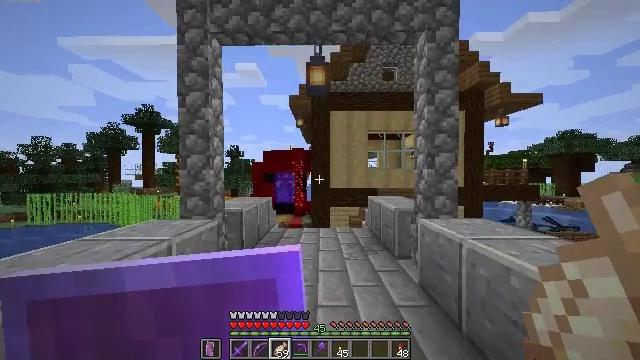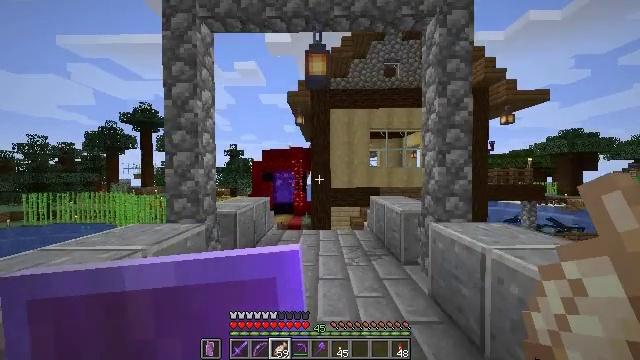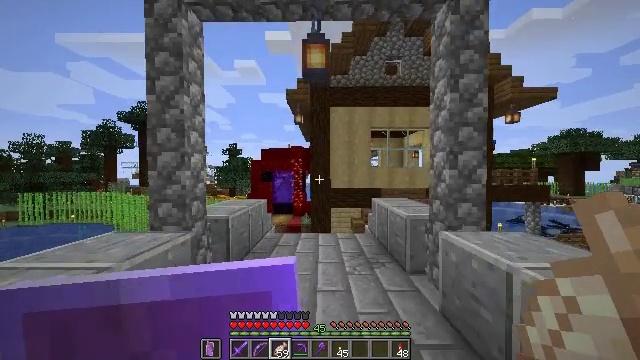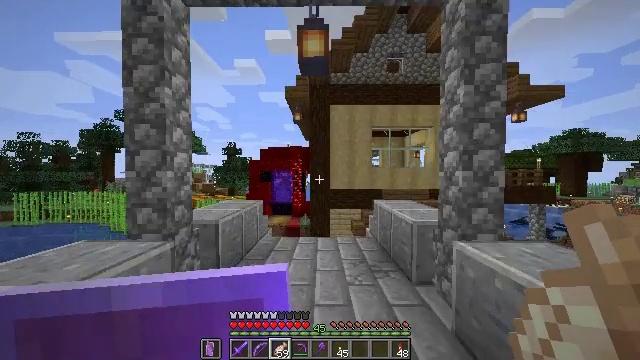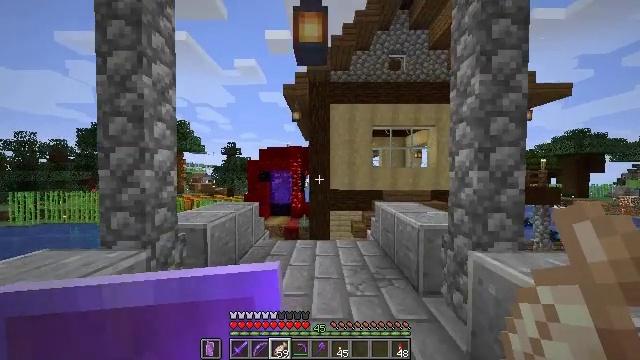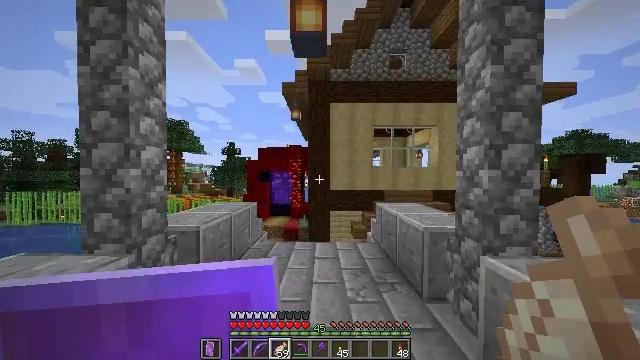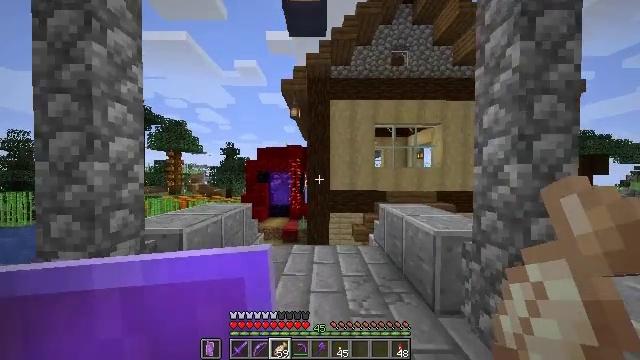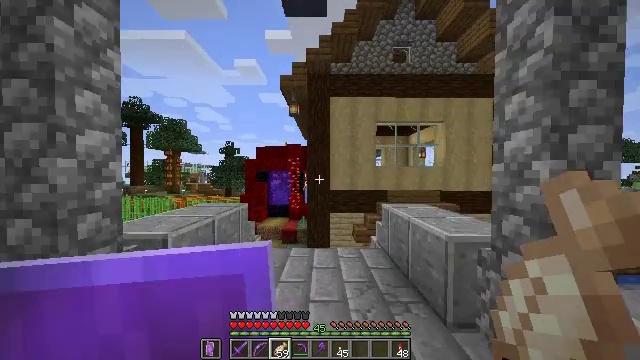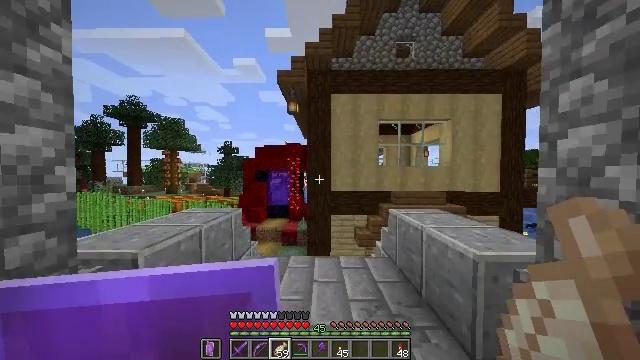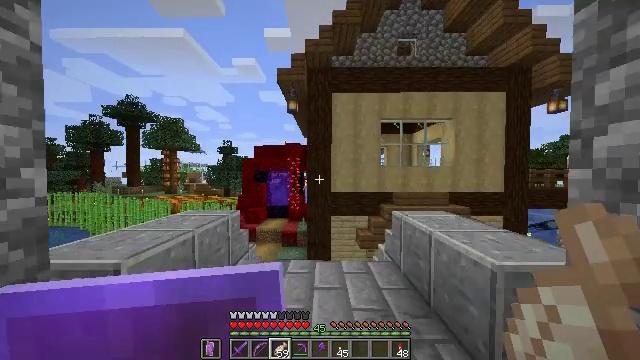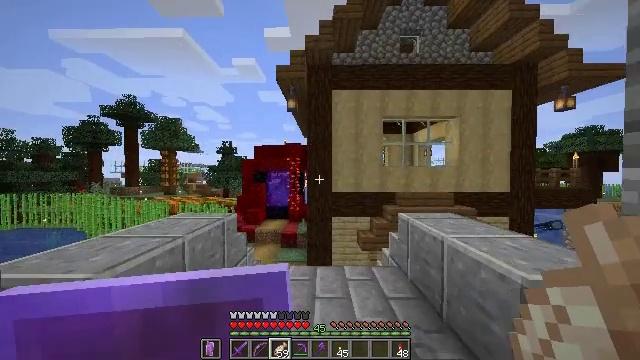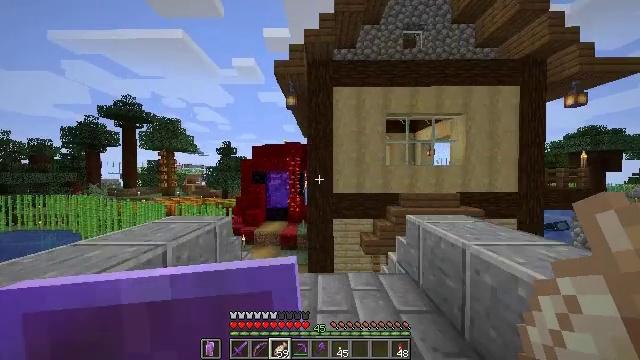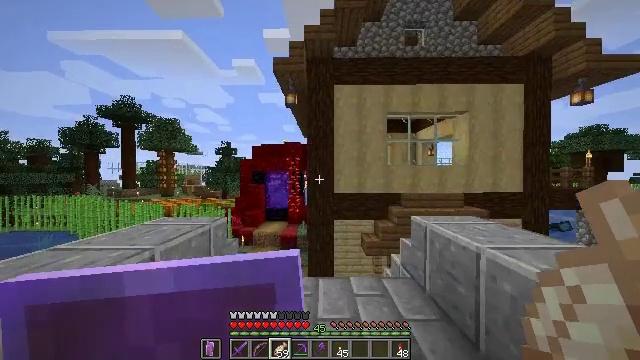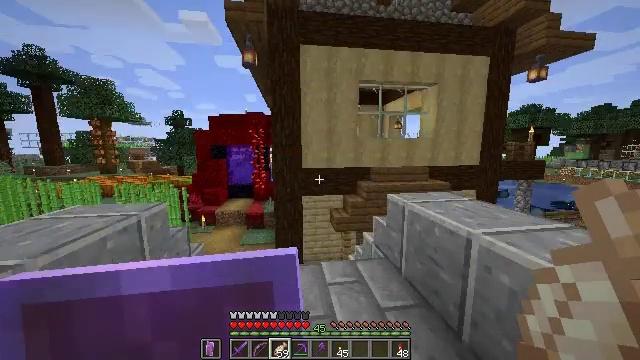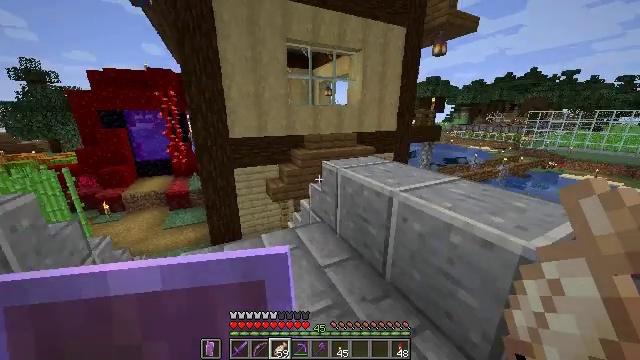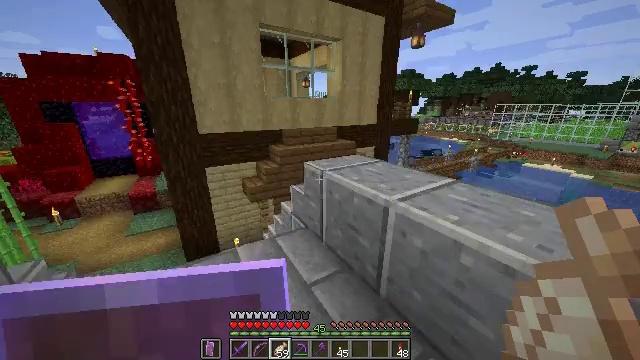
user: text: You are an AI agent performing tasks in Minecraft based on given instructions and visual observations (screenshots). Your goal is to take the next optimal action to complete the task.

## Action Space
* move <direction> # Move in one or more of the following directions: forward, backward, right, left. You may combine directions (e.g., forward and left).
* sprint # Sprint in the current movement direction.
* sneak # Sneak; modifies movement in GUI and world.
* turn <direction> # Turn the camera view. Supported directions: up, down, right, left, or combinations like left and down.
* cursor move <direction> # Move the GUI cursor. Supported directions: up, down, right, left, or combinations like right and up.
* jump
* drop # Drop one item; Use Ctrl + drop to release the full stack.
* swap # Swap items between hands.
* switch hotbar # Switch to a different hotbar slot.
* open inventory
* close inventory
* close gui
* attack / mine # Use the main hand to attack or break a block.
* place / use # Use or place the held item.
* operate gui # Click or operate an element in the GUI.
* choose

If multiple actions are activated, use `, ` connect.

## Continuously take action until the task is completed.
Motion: motion action
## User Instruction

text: Get the cartography table into your inventory.
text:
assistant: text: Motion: move forward, sprint
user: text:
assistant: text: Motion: move forward, sprint
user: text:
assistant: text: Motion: move forward, sprint
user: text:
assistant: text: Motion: move forward, sprint
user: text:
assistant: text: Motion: move forward, sprint
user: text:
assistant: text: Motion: move forward, sprint
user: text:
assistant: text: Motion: move forward, sprint
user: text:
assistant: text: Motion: move forward, sprint
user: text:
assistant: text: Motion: move forward, sprint
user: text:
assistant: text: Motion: move forward, sprint
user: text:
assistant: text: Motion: move forward, sprint
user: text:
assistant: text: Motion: move forward, sprint
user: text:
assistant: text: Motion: move forward, sprint, turn right and down
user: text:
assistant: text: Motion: move forward, sprint, turn right and down
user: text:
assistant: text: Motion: move forward, sprint, turn right and down
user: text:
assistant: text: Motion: move forward, sprint, jump
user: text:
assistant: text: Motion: move forward, sprint, jump
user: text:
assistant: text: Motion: move forward, sprint, jump
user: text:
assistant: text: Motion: move forward, sprint, jump
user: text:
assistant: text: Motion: move forward, sprint
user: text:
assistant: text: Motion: move forward, sprint
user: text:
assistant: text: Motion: move forward, sprint
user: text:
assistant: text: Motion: move forward, sprint
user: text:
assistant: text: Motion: move forward, sprint
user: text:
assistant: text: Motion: move forward, sprint
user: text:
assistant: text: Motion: move forward, sprint
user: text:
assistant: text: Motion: move forward, sprint
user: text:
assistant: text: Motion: move forward, sprint
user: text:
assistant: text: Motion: move forward, sprint
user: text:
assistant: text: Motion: move forward, sprint